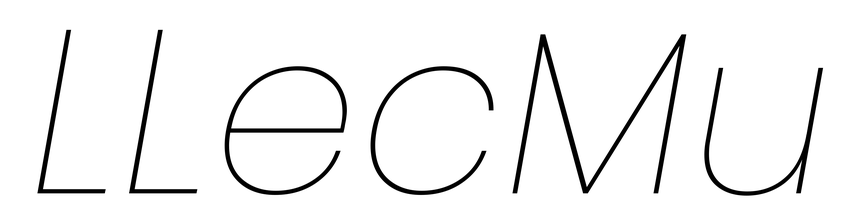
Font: Poppins-ThinItalic